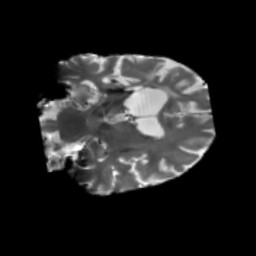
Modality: T2w
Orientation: coronal
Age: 70
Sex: male
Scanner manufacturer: siemens
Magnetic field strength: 3 T
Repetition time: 5.25 s
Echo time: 0.08 s